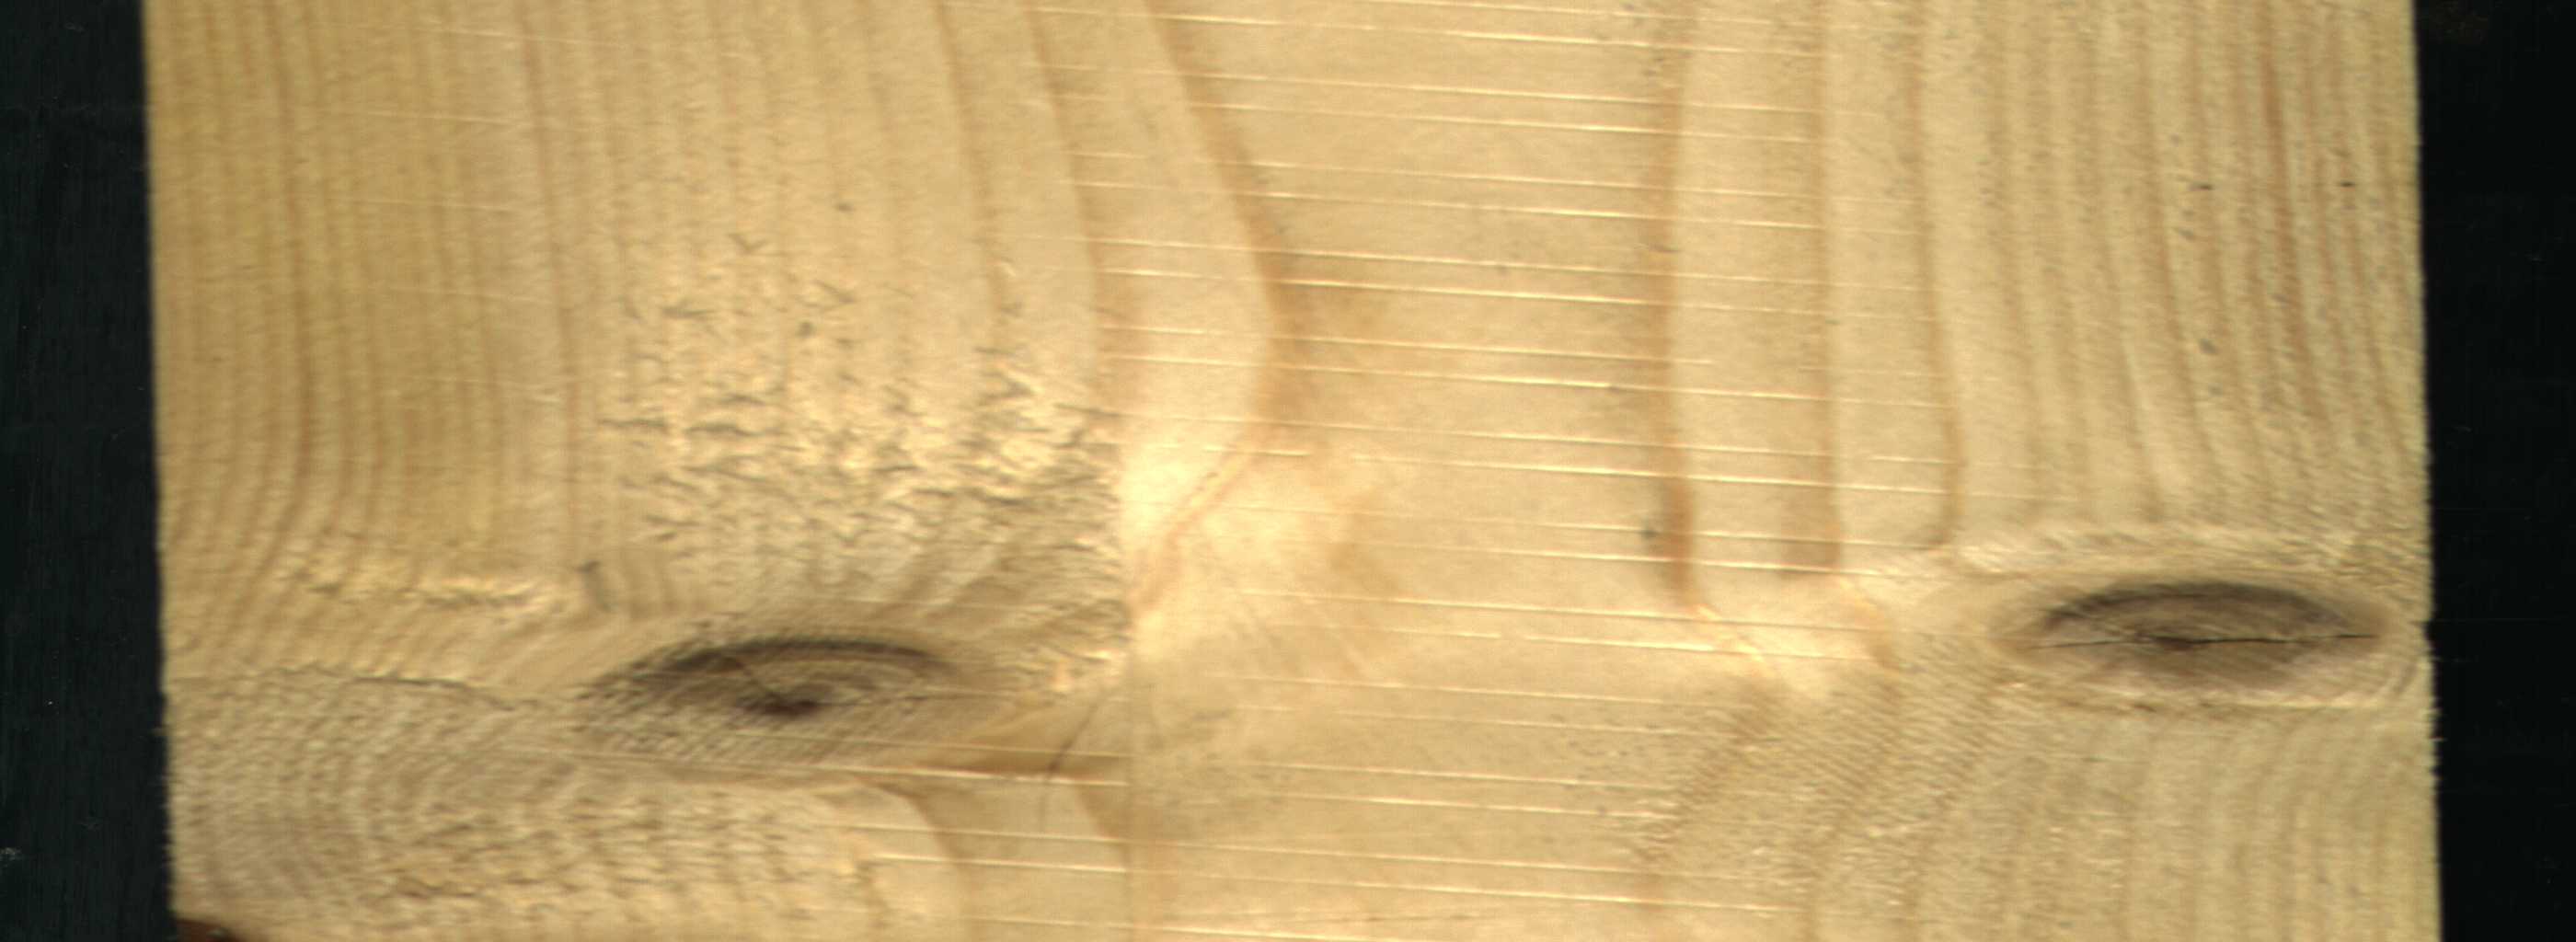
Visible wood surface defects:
knot_with_crack
Live_Knot
Live_Knot